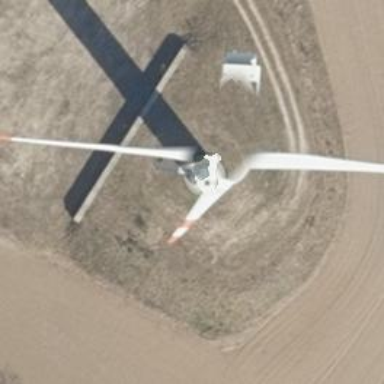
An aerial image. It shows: Wind generator of the horizontal axis type made by Vestas.